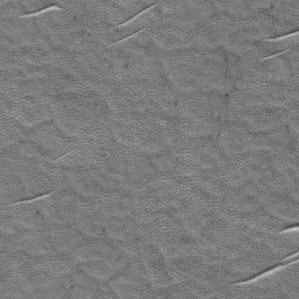
Label: frost